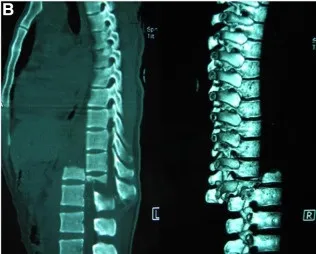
Reconstruction 3D CT. Depicted complete posterior spondylopotosis of the upper 1/3 T12 overriding to the lower part of T12.
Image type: radiology (ct)